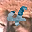
Label: 4